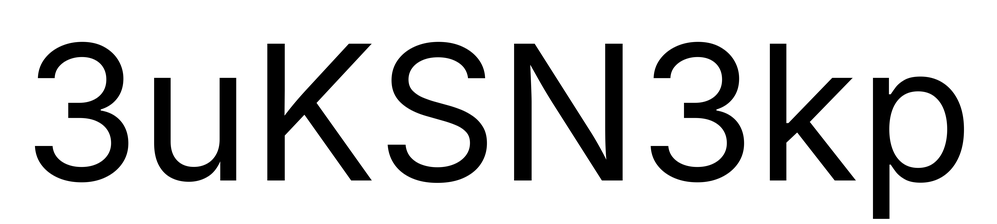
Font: Inter_Regular